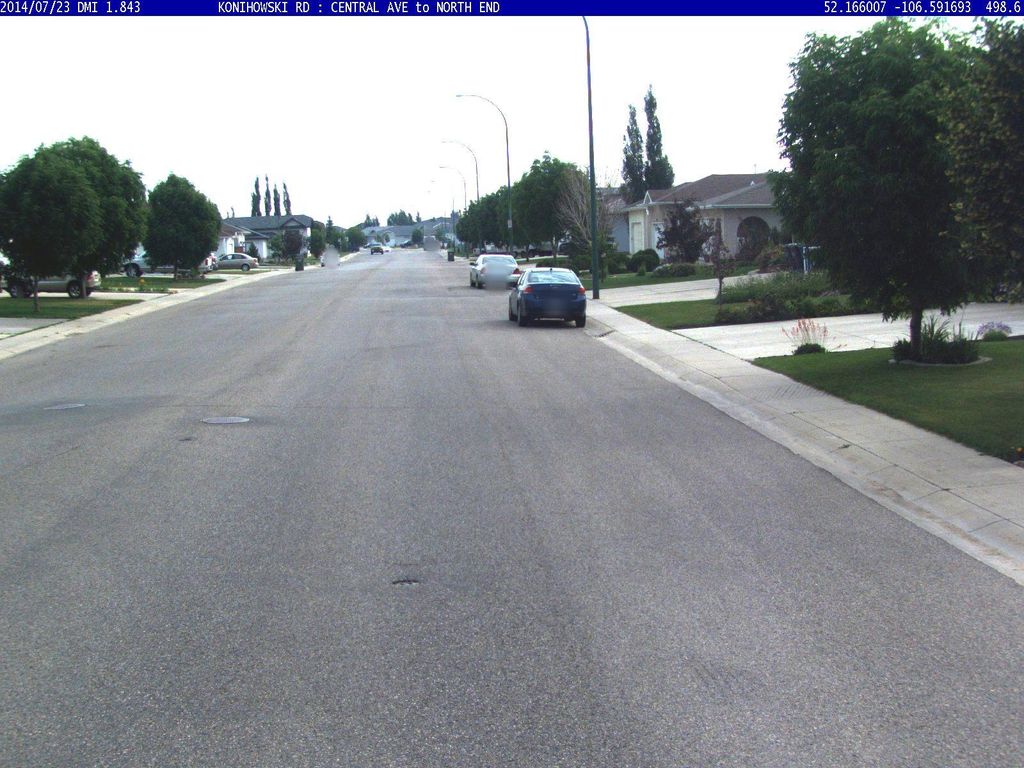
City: saskatoon